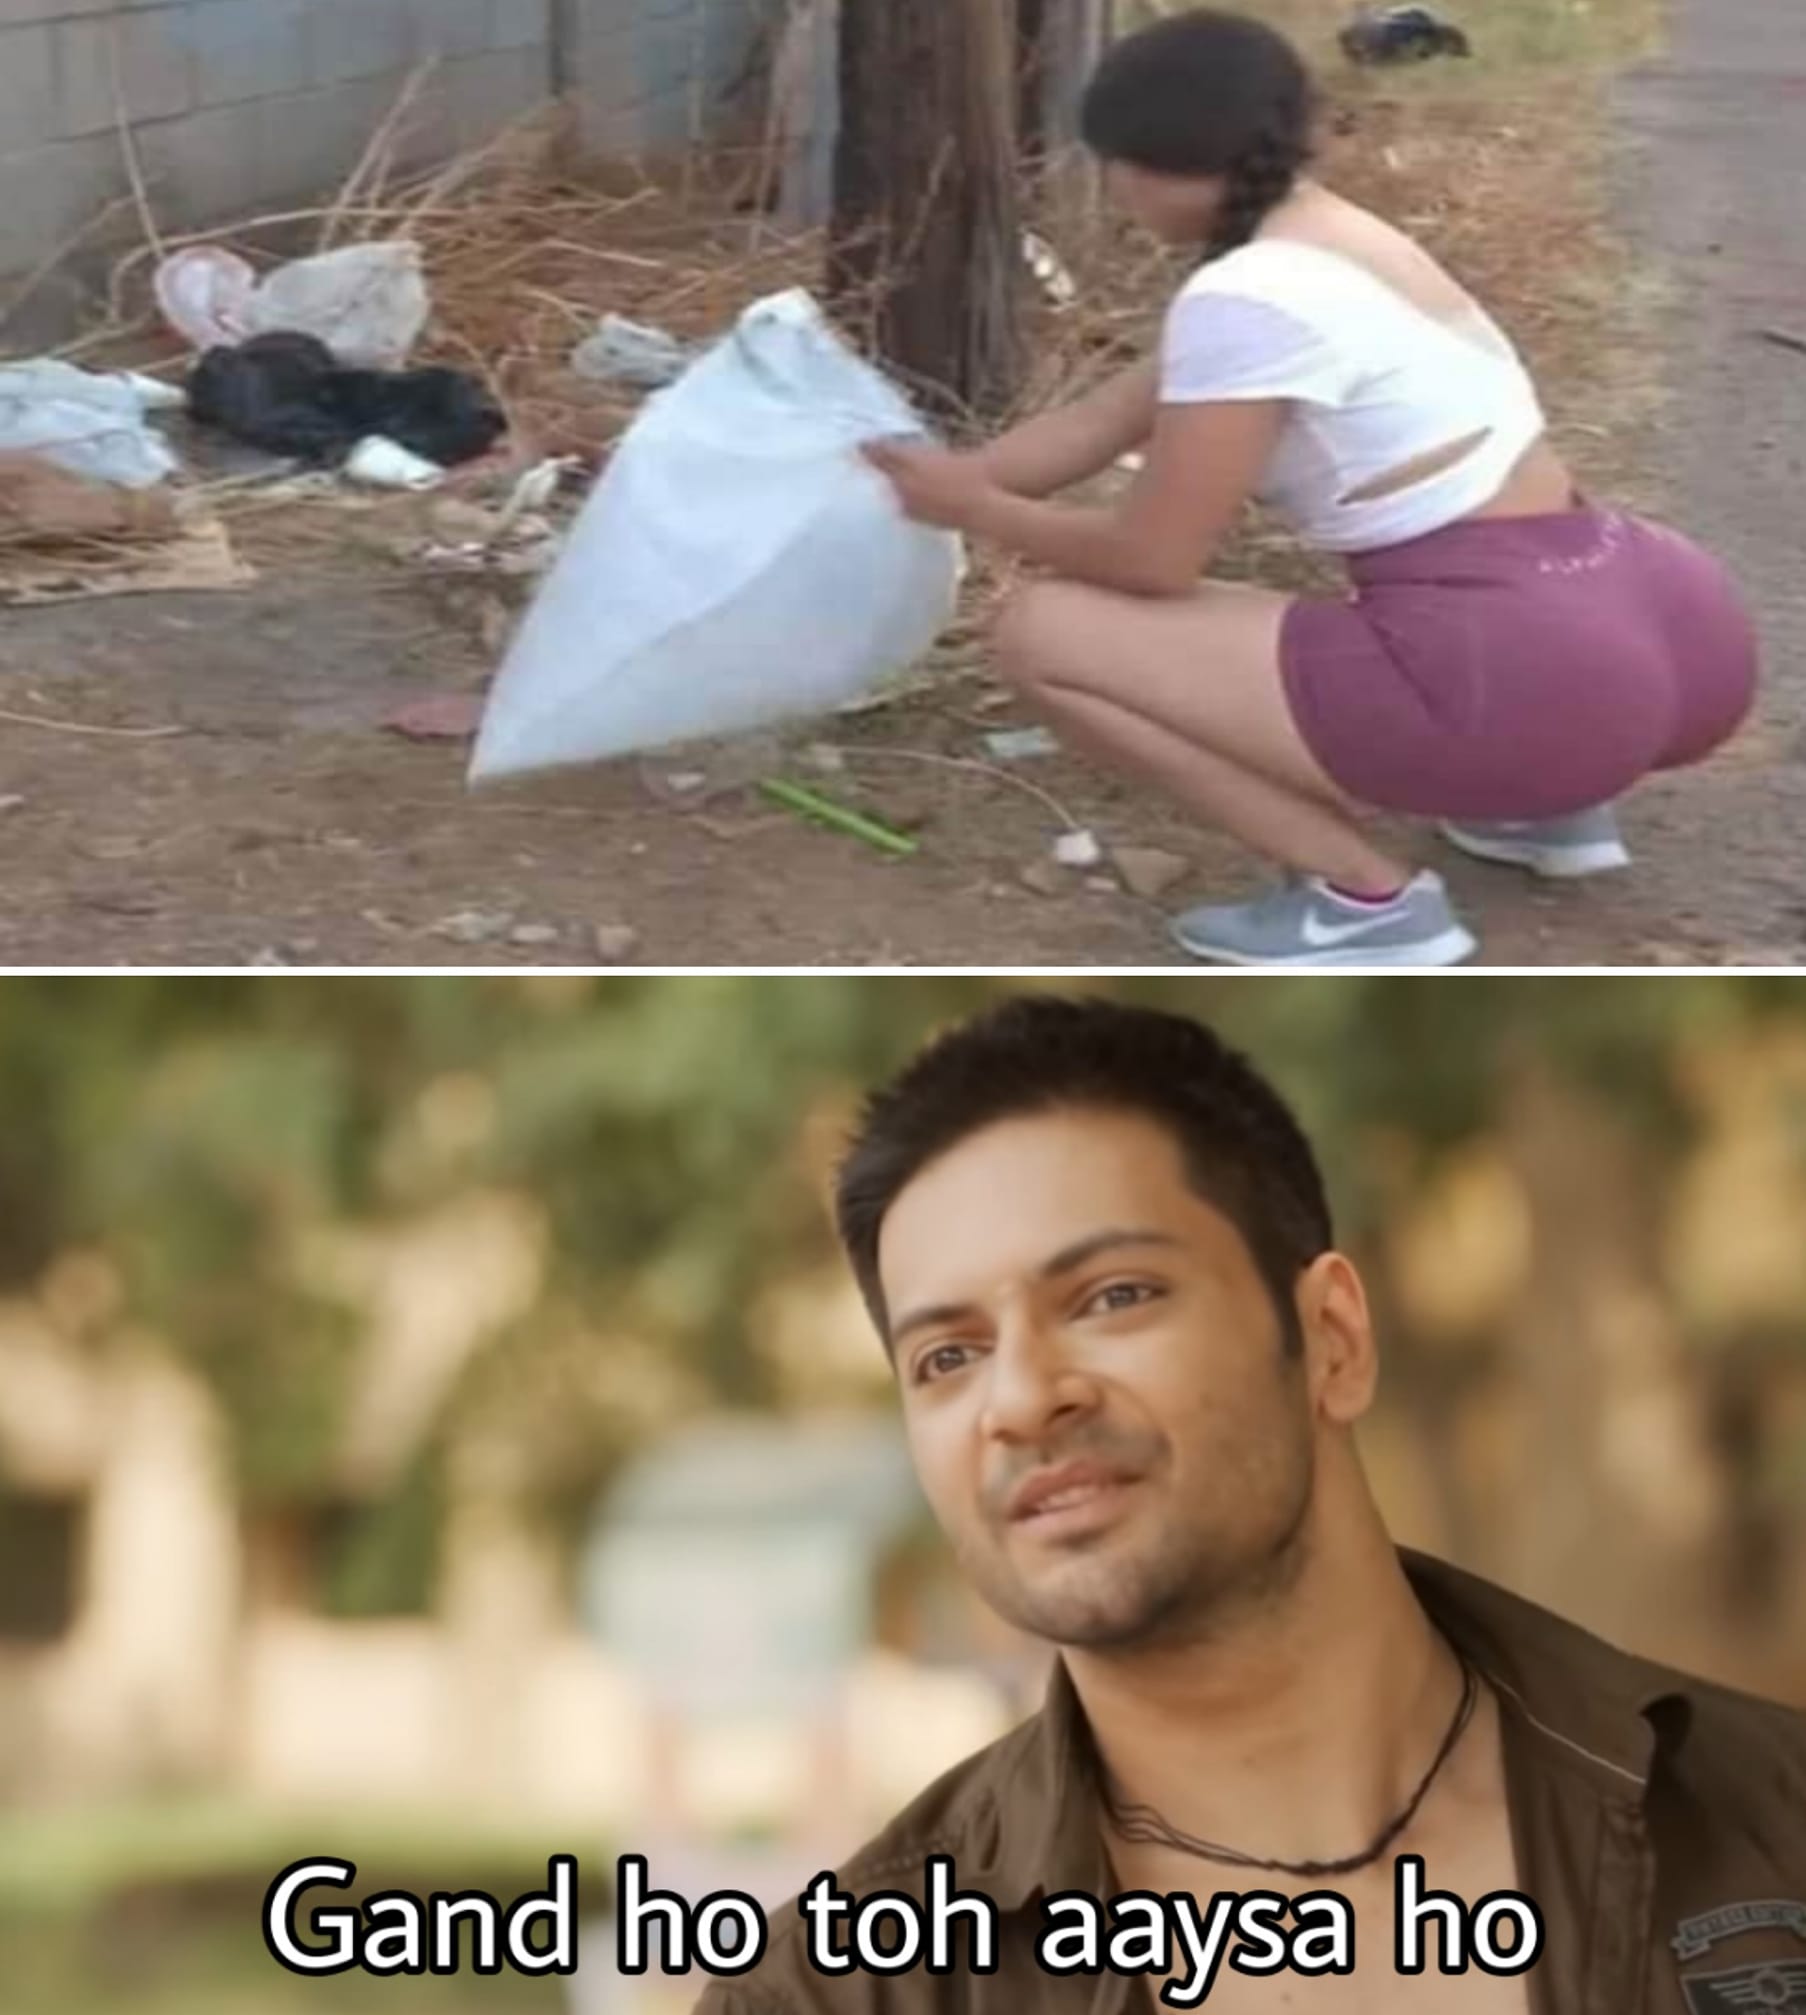
Caption: Gand ho toh aaysa ho
Label: hate